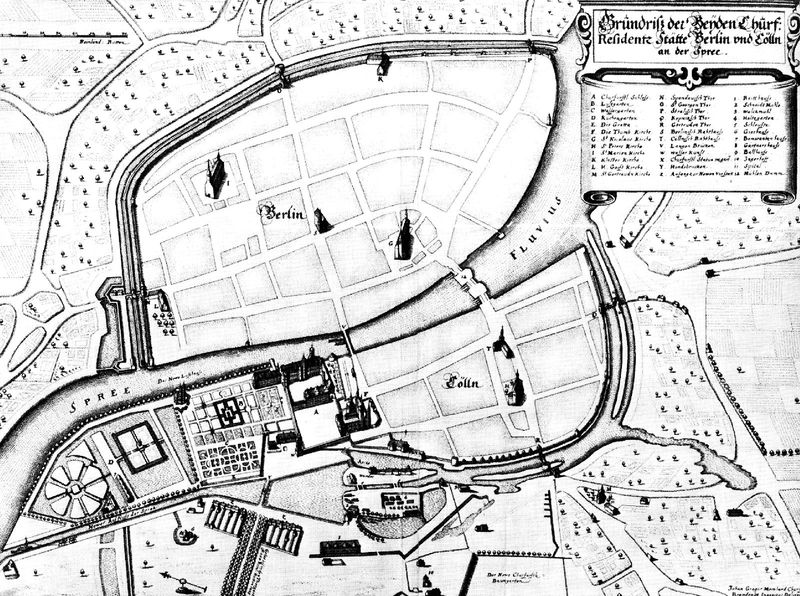
Titel: Grundriß der Beyden Churfüstlichen Residenz Stätte Berlin und Cölln an der Spree
Künstler: Johann Gregor Memhardt
Schlagwörter: fluss, straße, zeichnung, kanal, kirche, insel, garten, deutschland, allee, berlin, druck, residenz, mittelalter, strassen, plan, museum, bode, legende, grundriss, lageplan, stadtplan, köln, schleuse, stadtteil, stassen, museumsinsel, spree, bodemuseum, cölln, kölln, stree, kichw